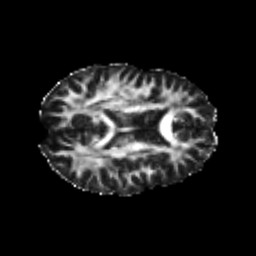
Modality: FA
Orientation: axial
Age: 21
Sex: female
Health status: healthy
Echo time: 0.074 s